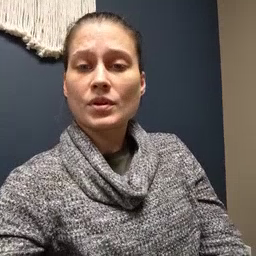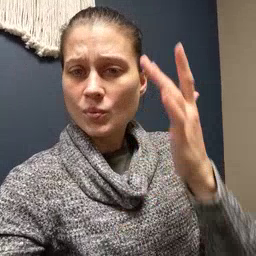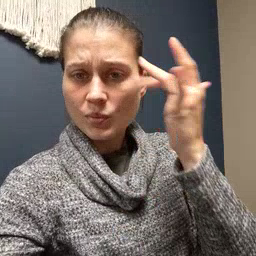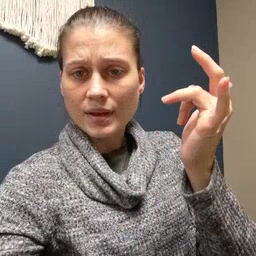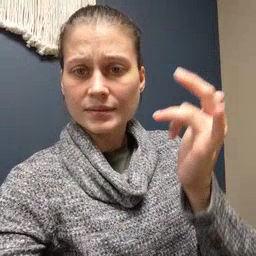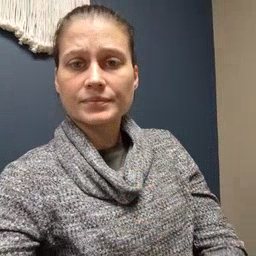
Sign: why